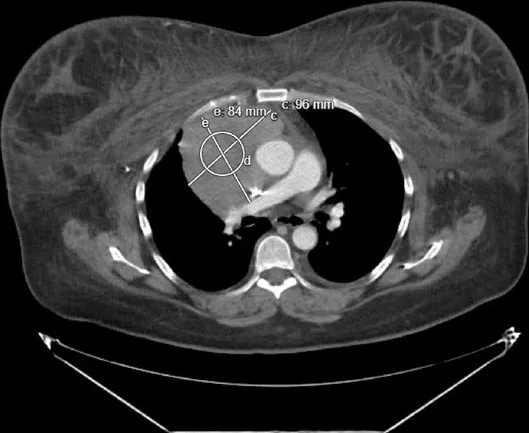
Initial computed tomography scan showing a large anterior mediastinal mass causing superior vena cava compression.
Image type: radiology (ct)